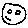
Label: smiley face